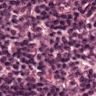
Metastatic tissue present: no